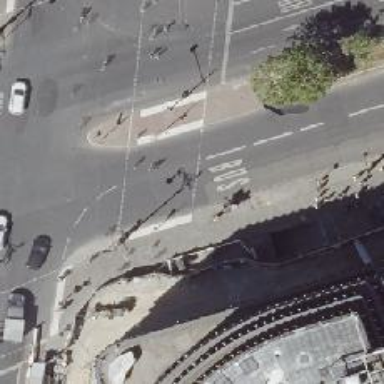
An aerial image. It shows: Asphalt footway with crossing controlled by traffic signals.